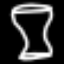
Label: hourglass